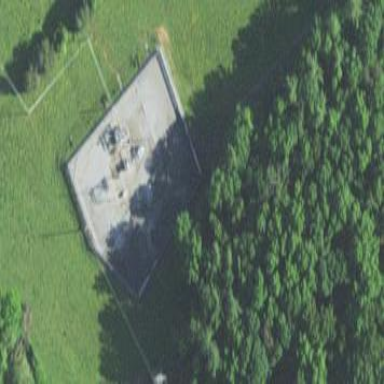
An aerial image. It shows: Distribution level power substation surrounded by fence.